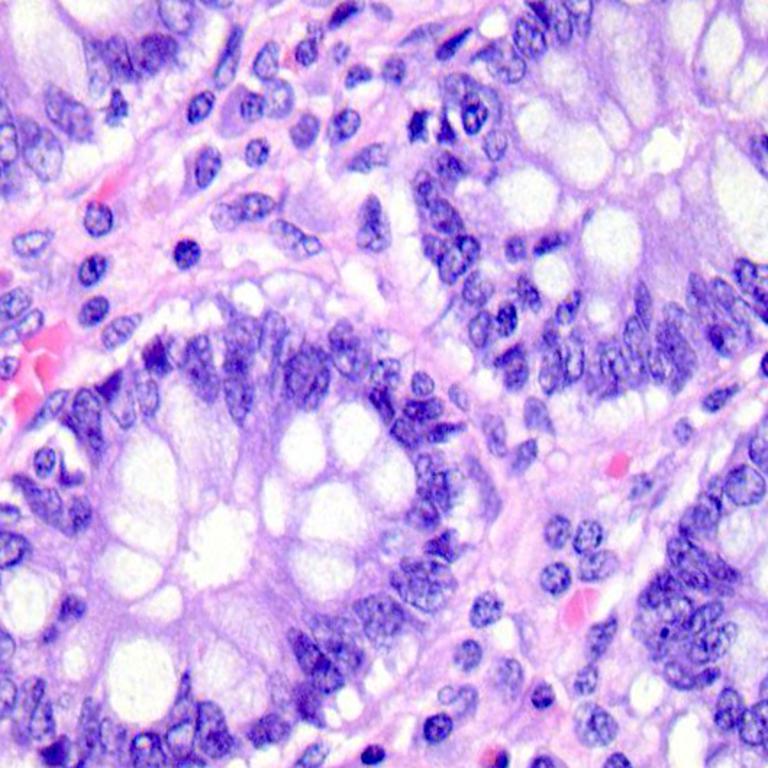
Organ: colon
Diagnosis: benign